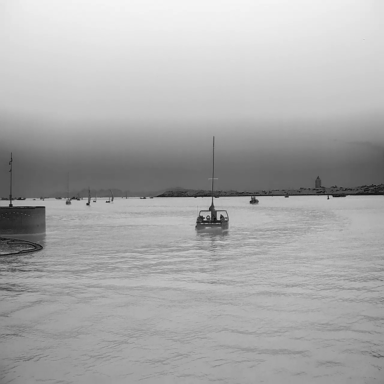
There is a container_ship in the infrared image.